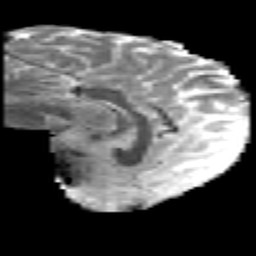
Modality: MD
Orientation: sagittal
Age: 20
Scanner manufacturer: philips
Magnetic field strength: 3 T
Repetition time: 8.604 s
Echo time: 0.1268 s